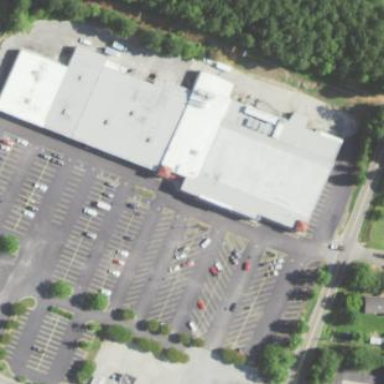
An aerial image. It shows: Supermarket building.